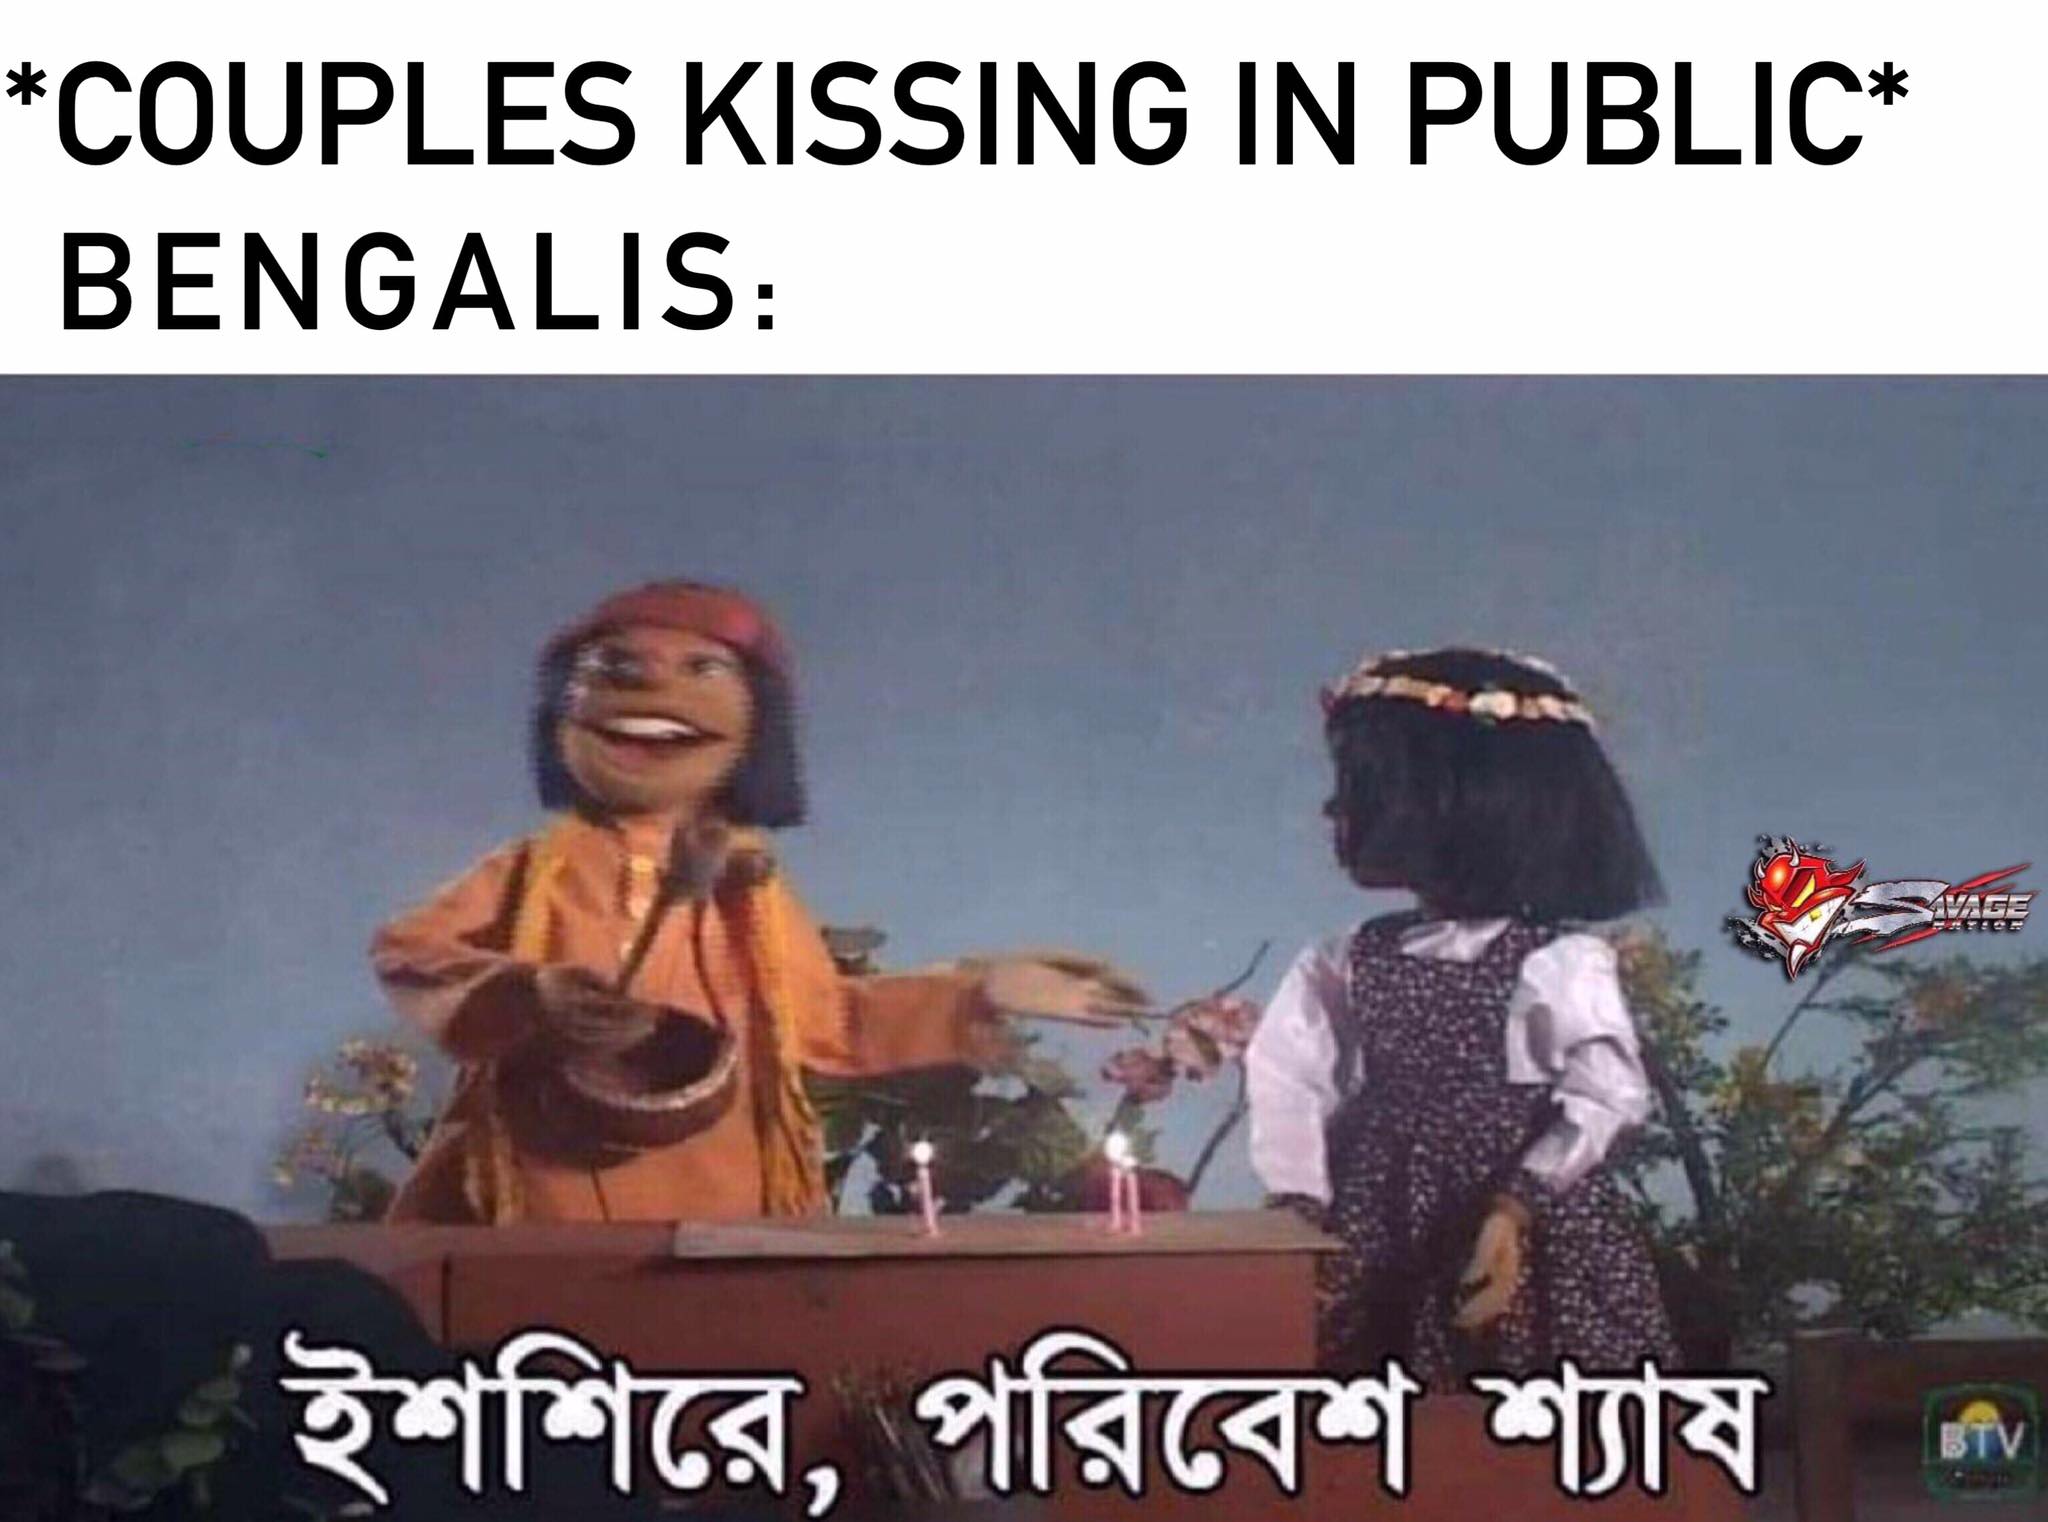
Caption: *COUPLES KISSING IN PUBLIC*   BENGALIS:  ইশশিরে , পরিবেশ শ্যাষ
Label: non-hate